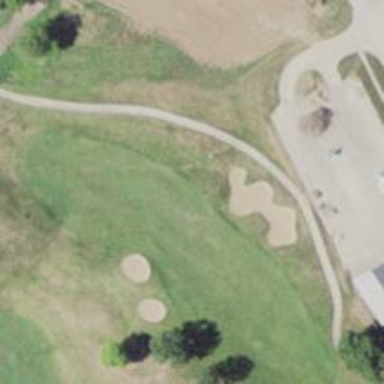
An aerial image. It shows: View of golf hole.